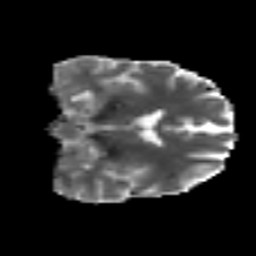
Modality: MD
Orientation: coronal
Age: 38
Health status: ill
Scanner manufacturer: philips
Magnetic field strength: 3 T
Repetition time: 9 s
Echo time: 0.127 s